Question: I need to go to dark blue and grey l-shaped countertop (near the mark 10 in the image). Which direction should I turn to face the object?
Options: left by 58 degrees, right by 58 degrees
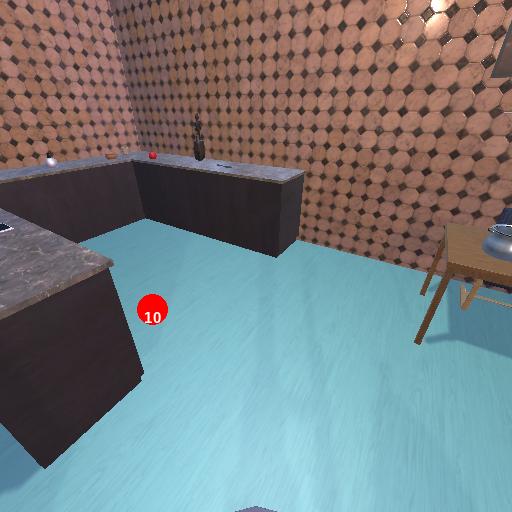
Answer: left by 58 degrees